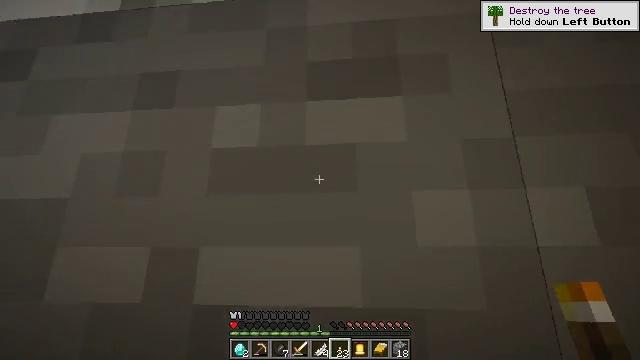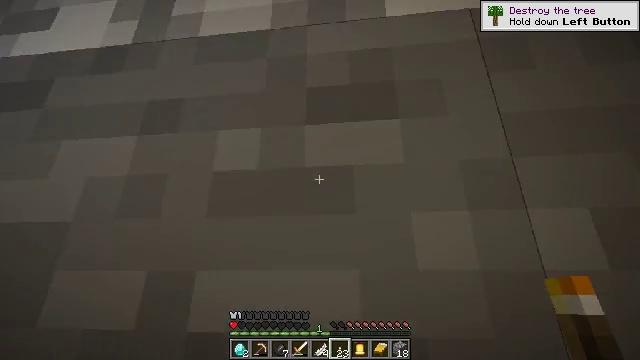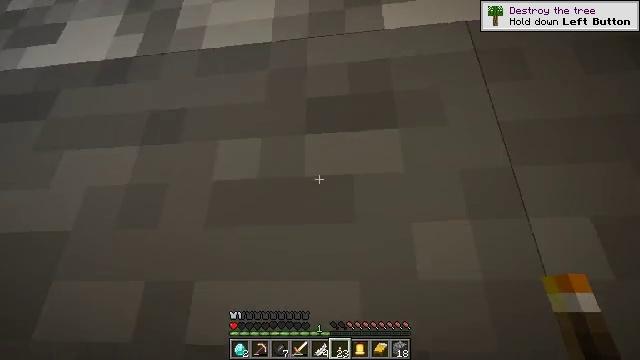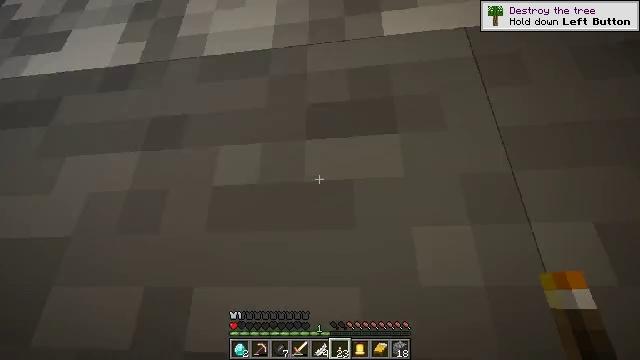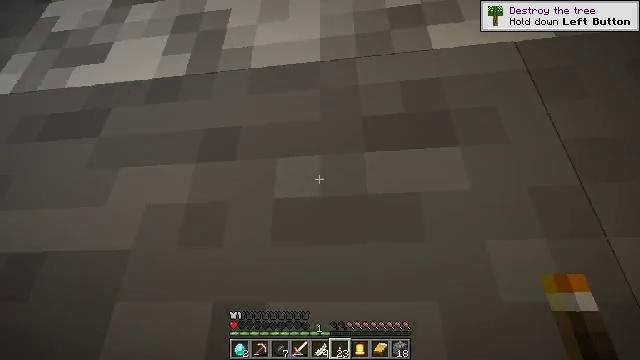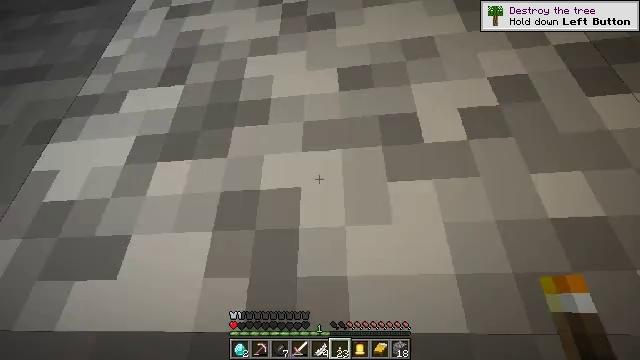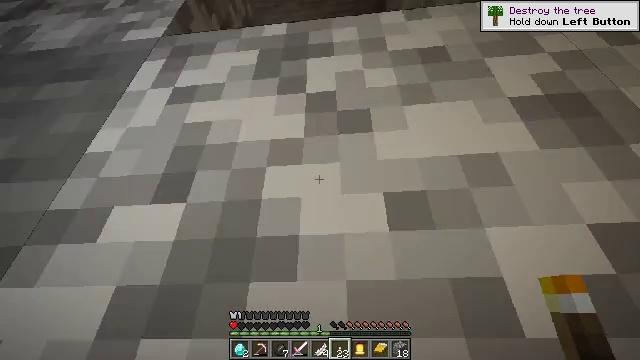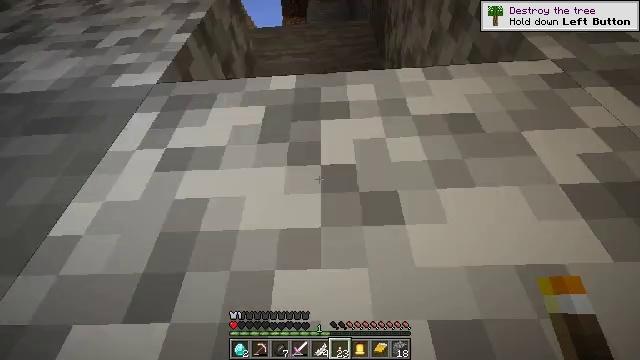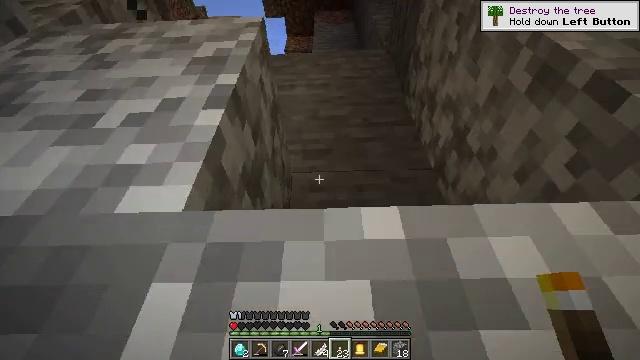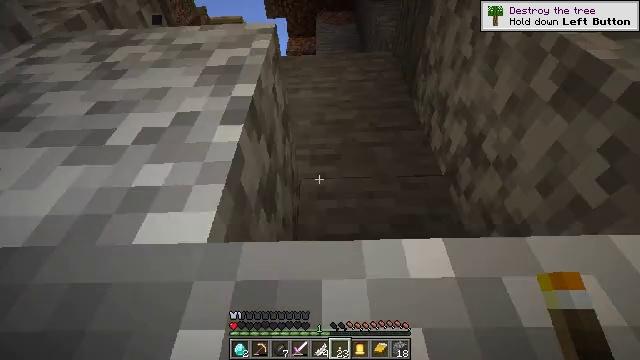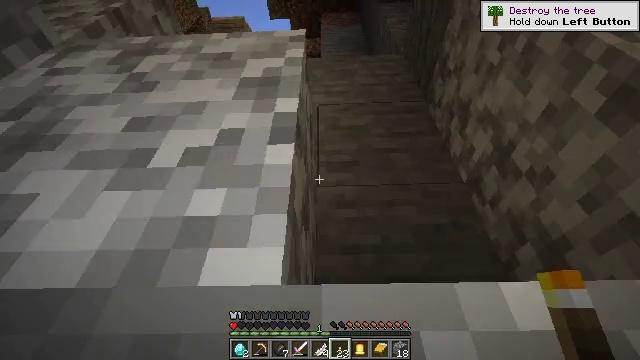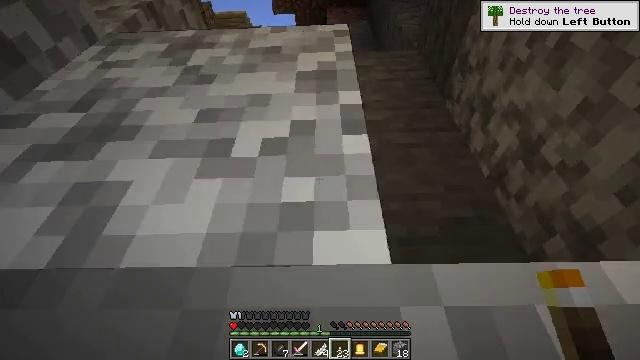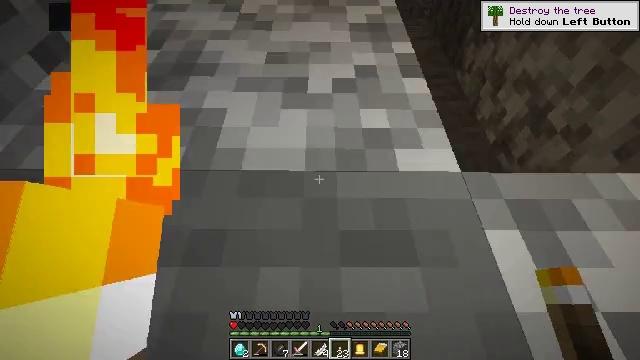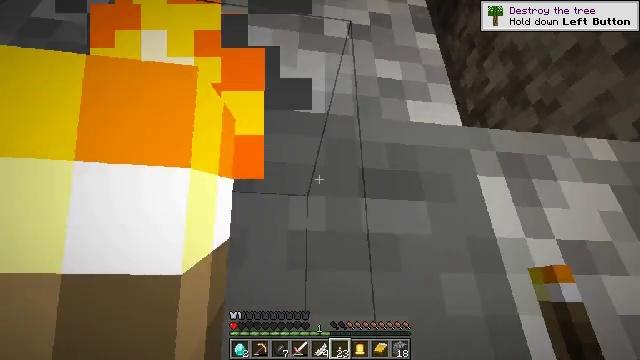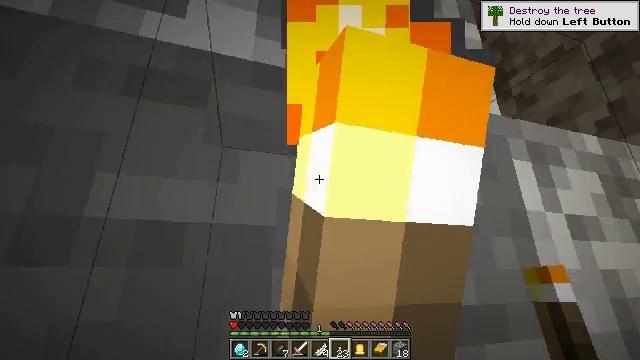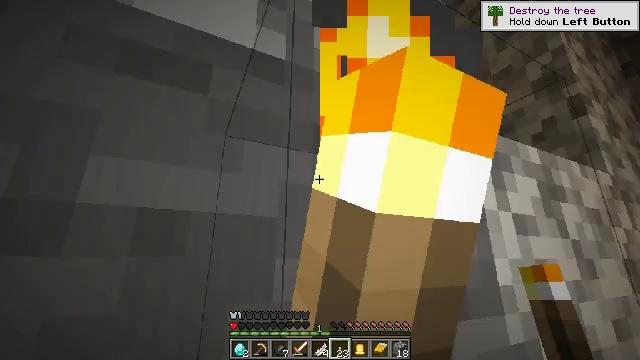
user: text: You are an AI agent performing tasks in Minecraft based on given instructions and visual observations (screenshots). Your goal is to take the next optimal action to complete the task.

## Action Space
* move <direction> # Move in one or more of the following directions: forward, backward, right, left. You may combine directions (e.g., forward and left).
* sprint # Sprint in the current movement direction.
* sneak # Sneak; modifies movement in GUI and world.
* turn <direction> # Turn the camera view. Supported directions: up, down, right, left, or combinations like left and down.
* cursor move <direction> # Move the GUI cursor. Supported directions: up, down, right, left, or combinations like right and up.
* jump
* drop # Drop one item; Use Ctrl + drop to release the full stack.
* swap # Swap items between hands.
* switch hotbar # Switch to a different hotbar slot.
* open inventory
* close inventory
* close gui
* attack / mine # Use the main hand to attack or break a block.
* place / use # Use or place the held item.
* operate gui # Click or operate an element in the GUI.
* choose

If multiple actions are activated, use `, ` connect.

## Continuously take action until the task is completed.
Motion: motion action
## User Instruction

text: Digging the diorite for building material.
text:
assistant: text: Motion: turn left and up
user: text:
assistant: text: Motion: turn up
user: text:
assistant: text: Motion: turn up
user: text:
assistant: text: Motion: move left, turn up
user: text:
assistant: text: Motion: move left, turn up, jump
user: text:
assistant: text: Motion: move left, turn right and up, jump
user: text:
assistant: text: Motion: move left, turn right and up, jump
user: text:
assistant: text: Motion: move left, turn right and up, jump
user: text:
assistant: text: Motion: move left, jump
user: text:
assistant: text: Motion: move left, jump
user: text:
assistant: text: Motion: move left, jump
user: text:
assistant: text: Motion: move left, turn right and down, jump
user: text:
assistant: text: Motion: move left, turn right and down, jump
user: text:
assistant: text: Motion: move left, turn right and down
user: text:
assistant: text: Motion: turn right and down
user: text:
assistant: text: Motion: turn right and down
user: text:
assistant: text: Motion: turn right
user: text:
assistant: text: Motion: no_op
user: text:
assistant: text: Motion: no_op
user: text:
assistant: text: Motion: no_op
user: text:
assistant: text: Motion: turn left and up
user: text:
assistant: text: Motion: turn left
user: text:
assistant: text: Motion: turn left and down
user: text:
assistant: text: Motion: turn left and down
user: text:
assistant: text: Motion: turn left
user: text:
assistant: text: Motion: turn left and up
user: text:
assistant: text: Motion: turn left and up
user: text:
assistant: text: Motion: no_op
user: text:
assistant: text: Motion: no_op
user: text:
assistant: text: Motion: turn left and down